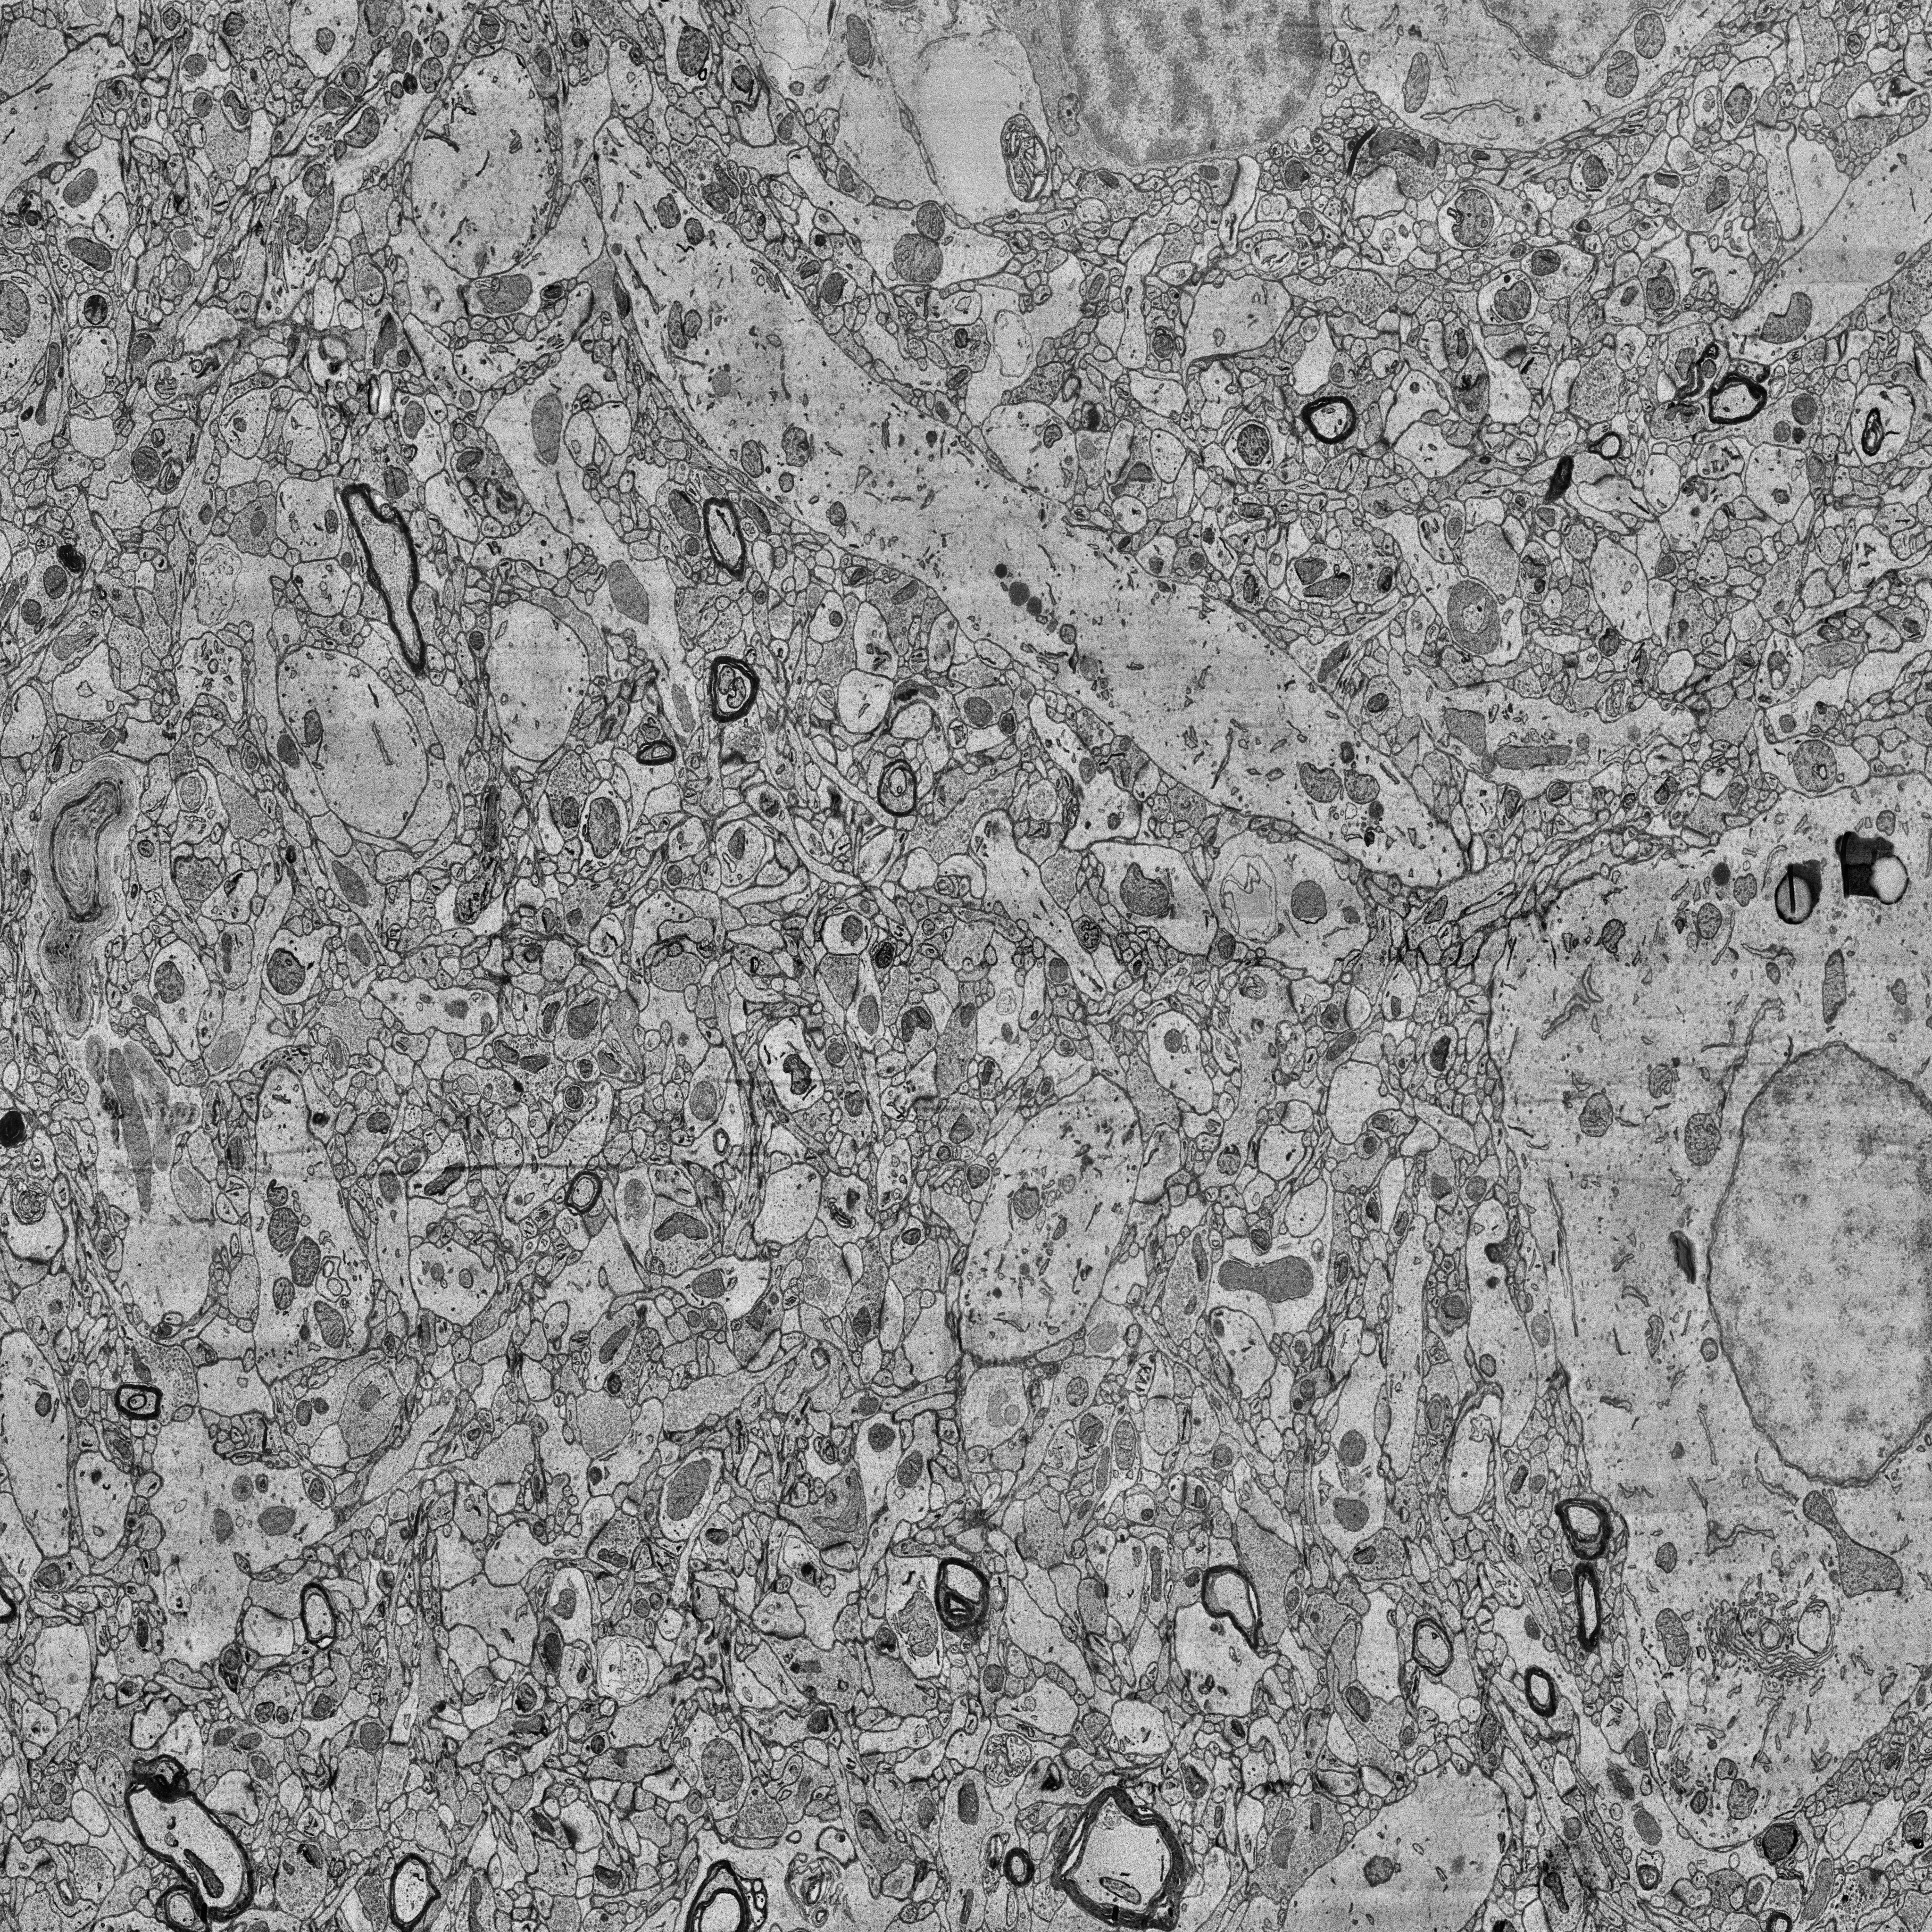
Electron microscopy slice of human cortex tissue
Slice depth (z): 223
Mitochondria instances in slice: 473